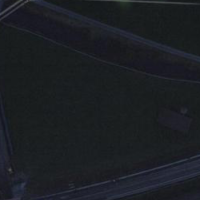
EUNIS habitat code: 25
Species observed at this site:
Caltha palustris